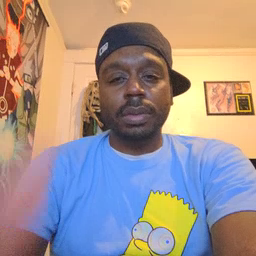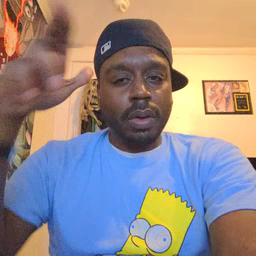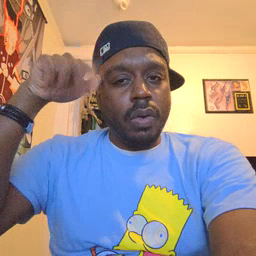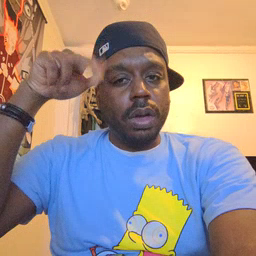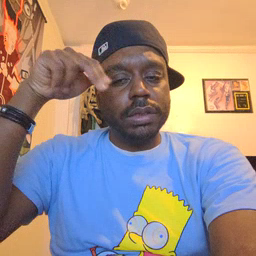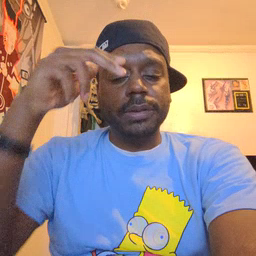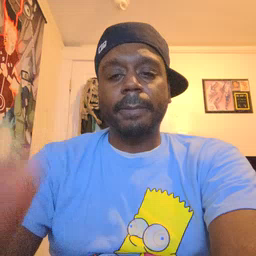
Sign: horse